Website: walmart
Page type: payment
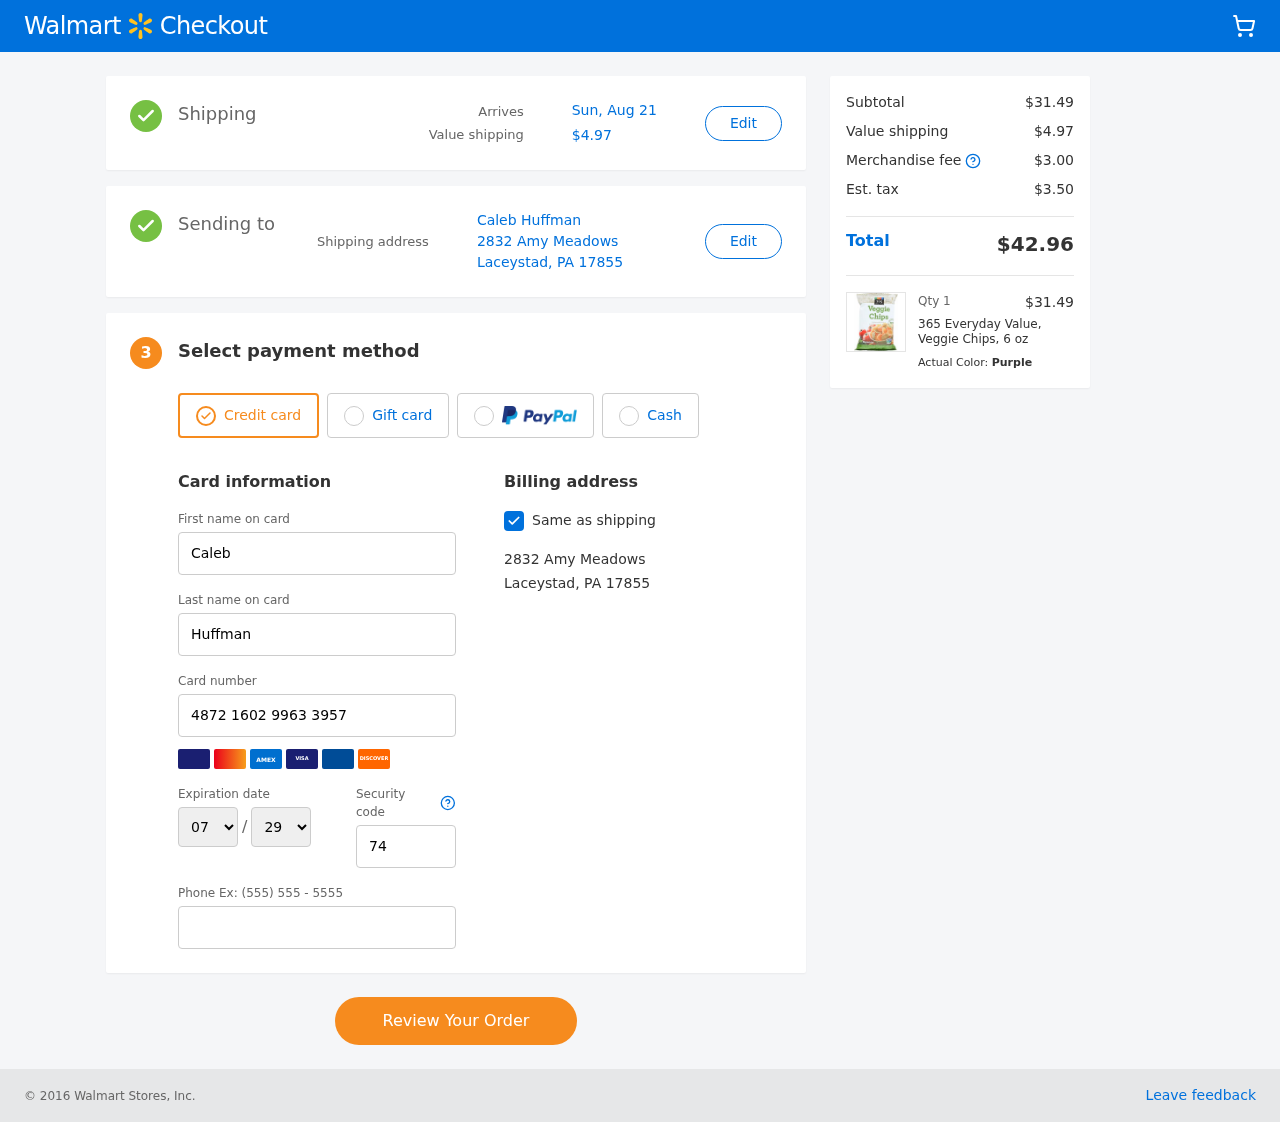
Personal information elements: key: PII_CARD_EXPIRY_MONTH
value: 07
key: PII_CARD_EXPIRY_YEAR
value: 29
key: PII_CITY_STATE_ZIP
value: Laceystad, PA 17855
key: PII_FULLNAME
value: Caleb Huffman
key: PII_STREET
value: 2832 Amy Meadows
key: PII_FIRSTNAME
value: Caleb
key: PII_LASTNAME
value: Huffman
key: PII_CARD_NUMBER
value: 4872 1602 9963 3957
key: PII_CARD_CVV
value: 742
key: PII_PHONE
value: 9096165221
Product elements: key: PRODUCT1_NAME
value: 365 Everyday Value, Veggie Chips, 6 oz
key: PRODUCT1_PRICE
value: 31.49
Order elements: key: ORDER_DELIVERY_DATE
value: Sun, Aug 21
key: ORDER_SHIPPING_COST
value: $4.97
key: ORDER_SUBTOTAL
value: $31.49
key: ORDER_MERCHANDISE_FEE
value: $3.00
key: ORDER_TAX
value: $3.50
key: ORDER_TOTAL
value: $42.96
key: ORDER_NUM_ITEMS
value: Qty 1